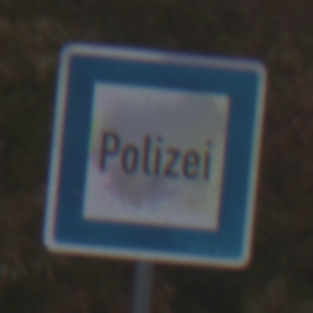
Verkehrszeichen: Polizei
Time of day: MorningAfternoon
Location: Outdoor (Nature)
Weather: Overcast
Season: NotSpecified
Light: Natural